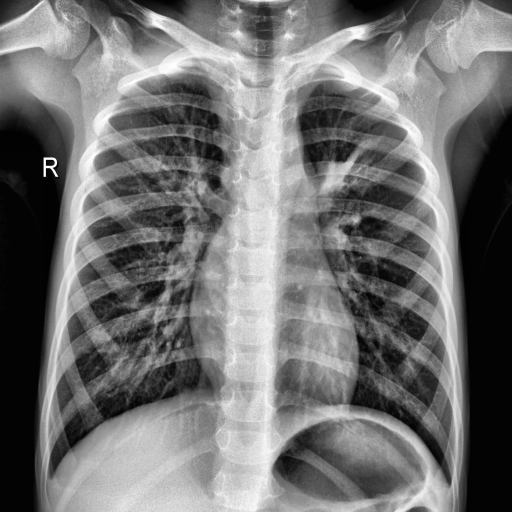
Finding: PNEUMONIA